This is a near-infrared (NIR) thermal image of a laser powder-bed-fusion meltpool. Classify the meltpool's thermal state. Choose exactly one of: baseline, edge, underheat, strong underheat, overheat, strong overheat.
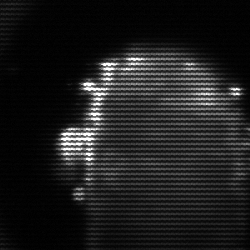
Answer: baseline